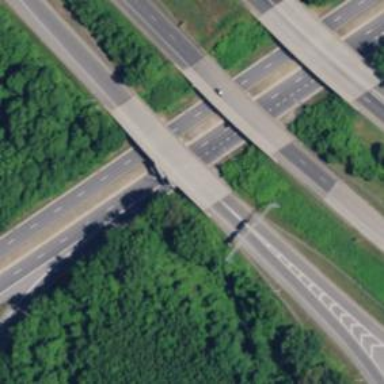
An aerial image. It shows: Motorway junction.